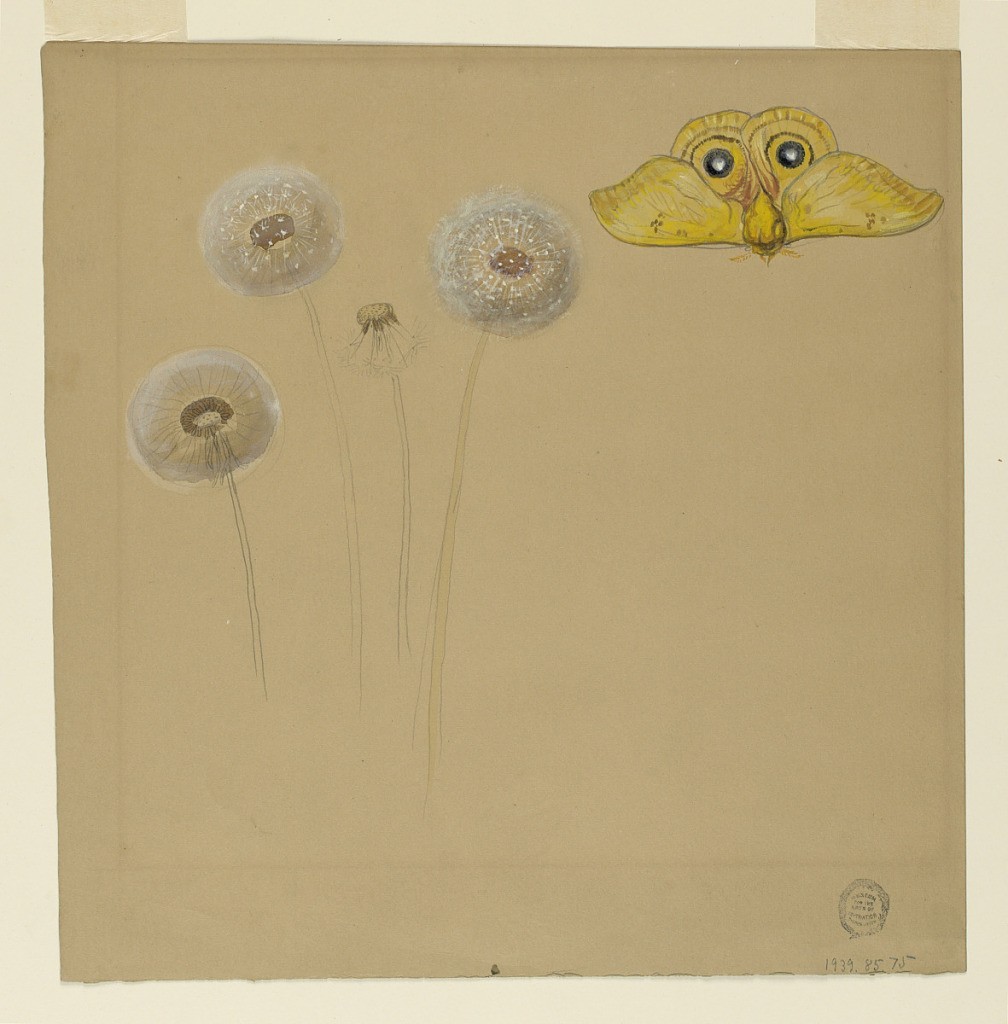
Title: Study of White Daisy, Chamomile Stem with Two Petals, and a Chamomile Petal
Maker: Samuel Colman, American, 1832–1920
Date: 1875–90
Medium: Graphite, greasy black crayon, brush and gouache on brown paper.
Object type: Drawing
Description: Recto: Four dandelions at left, and a yellow moth at top right. Verso in opposite direction: Horizontal view of a white daisies in blossom, parts of which are drawn over the lateral designs at center; a forked stem of cammomile with two petals at left, and a cammomile petal with part of the stem, shown from above, at right.